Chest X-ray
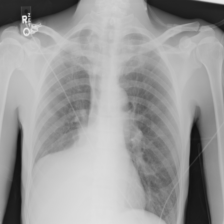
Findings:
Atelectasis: positive
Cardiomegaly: negative
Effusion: negative
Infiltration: negative
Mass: negative
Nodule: negative
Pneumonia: negative
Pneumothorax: negative
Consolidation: negative
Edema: negative
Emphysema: negative
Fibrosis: negative
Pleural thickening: negative
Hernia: negative